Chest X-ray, AP view. Patient: 56 years old, sex F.
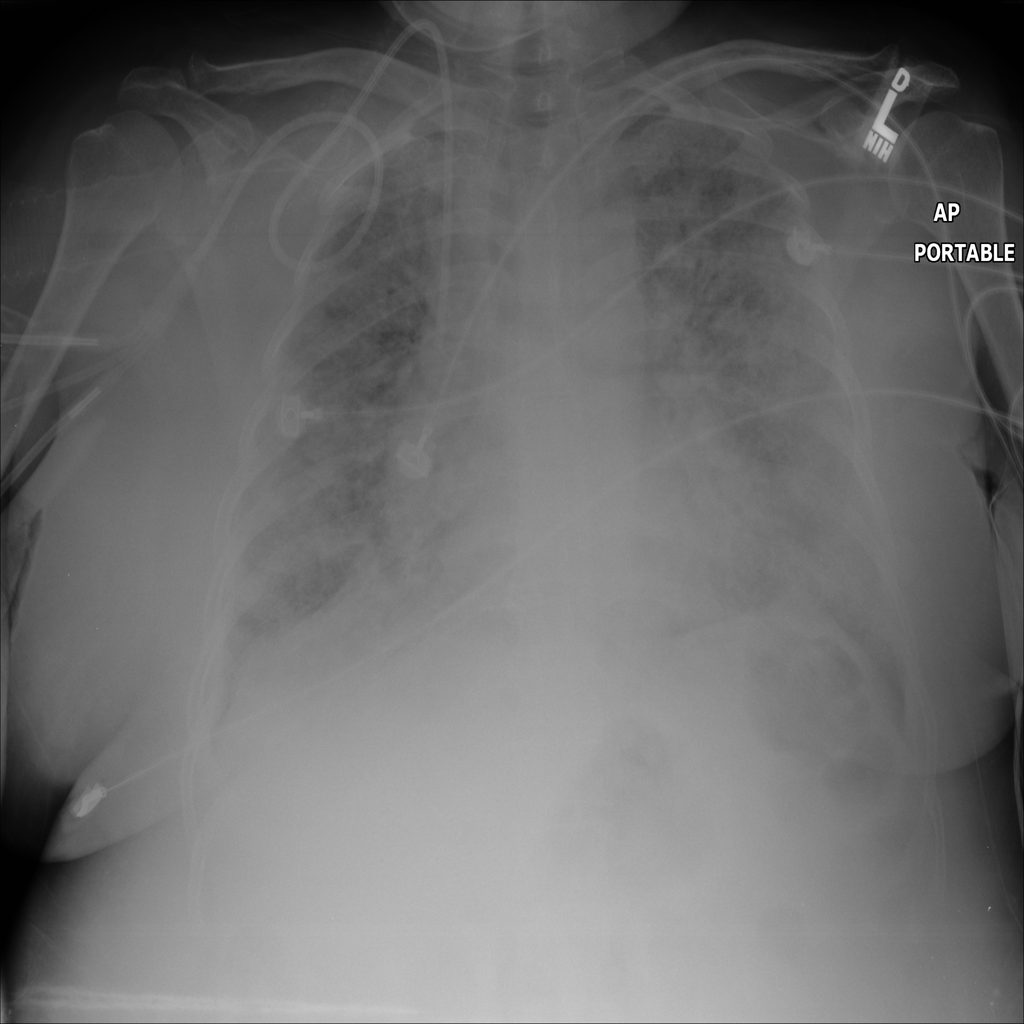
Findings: Infiltration